Field crop: maize
Growth stage: 2
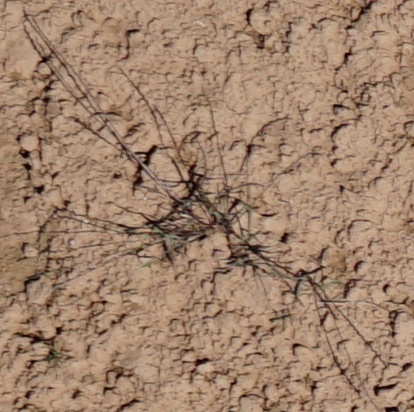
Species: lolium